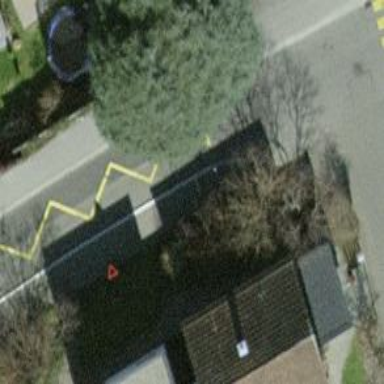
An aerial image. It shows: Bus stop with platform for public transport.